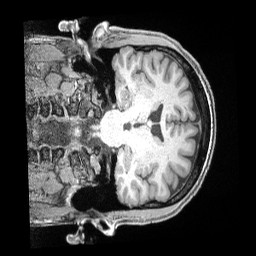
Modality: T1w
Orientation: coronal
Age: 40
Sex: male
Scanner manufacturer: siemens
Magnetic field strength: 3 T
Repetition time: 2 s
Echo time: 0.00211 s